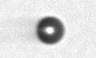
Label: bead